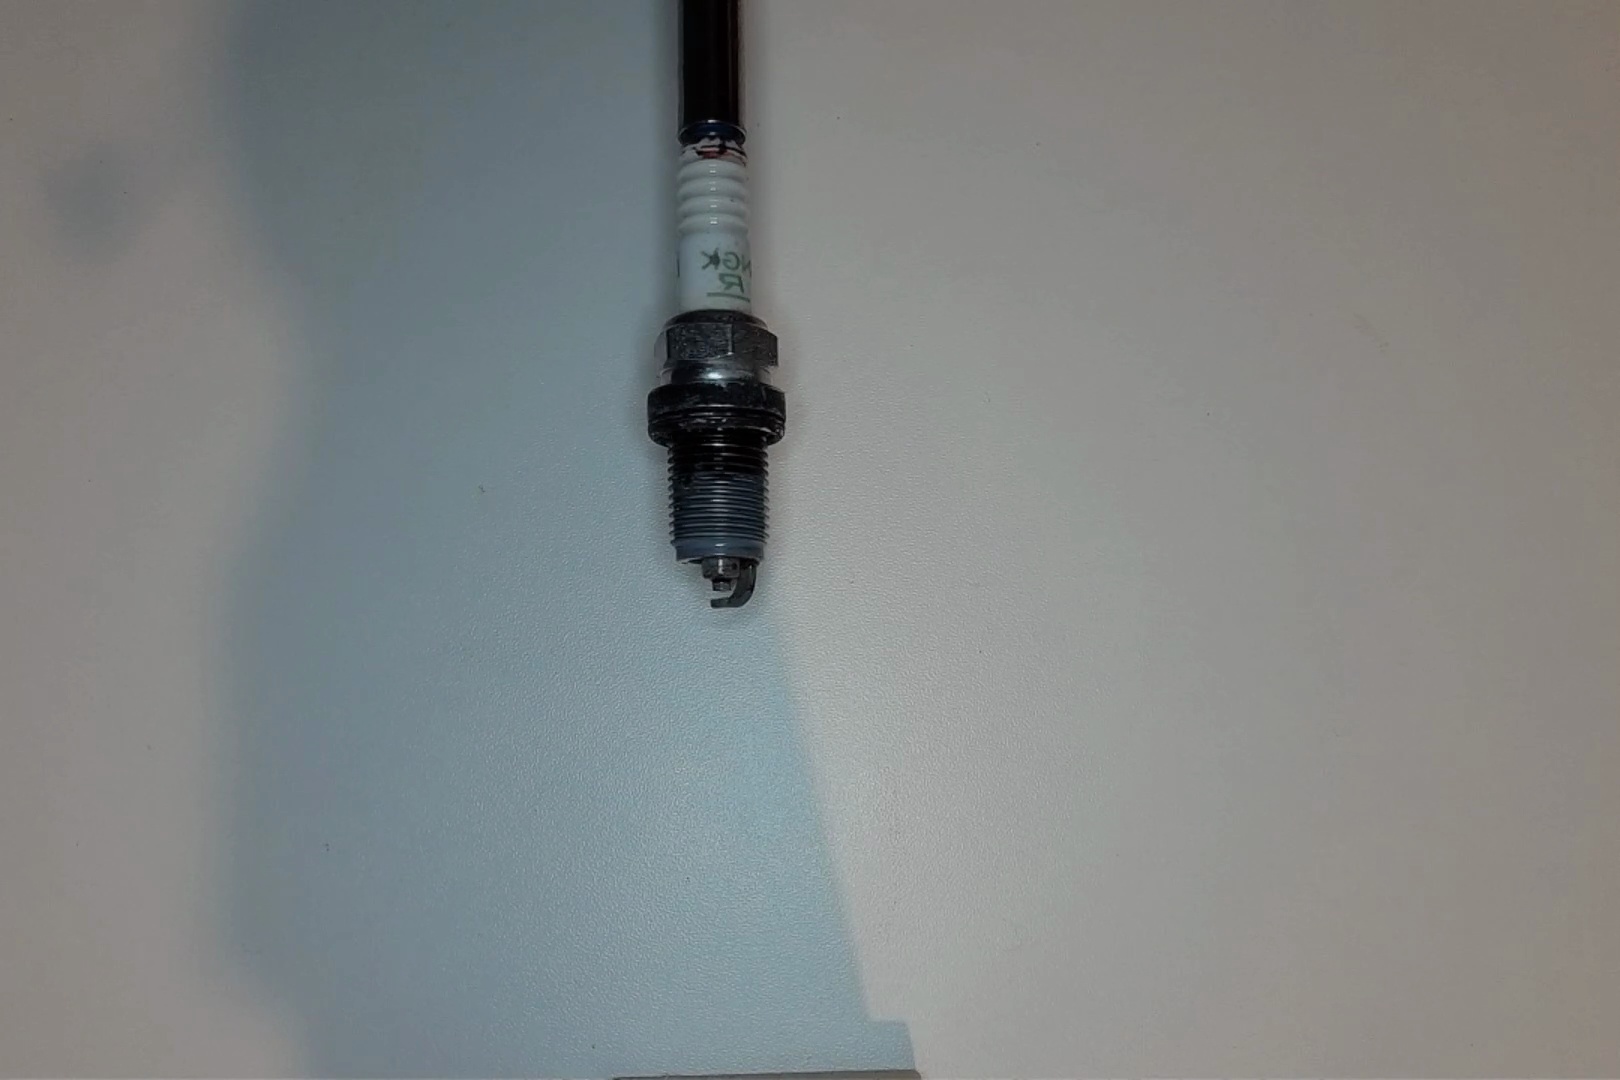
Label: anomaly